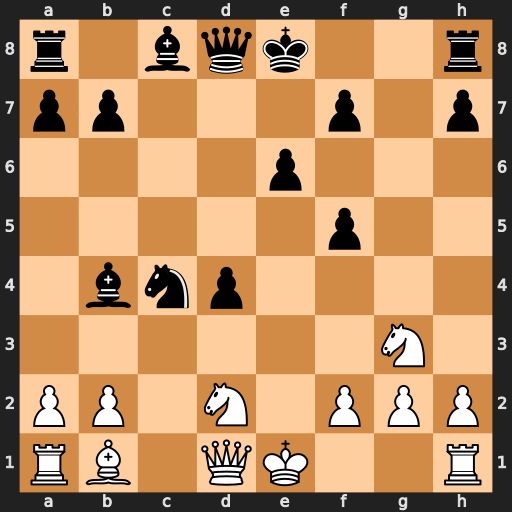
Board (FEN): r1bqk2r/pp3p1p/4p3/5p2/1bnp4/6N1/PP1N1PPP/RB1QK2R
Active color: w
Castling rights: KQkq
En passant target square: -
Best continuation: Qa4+ Bd7 Qxb4